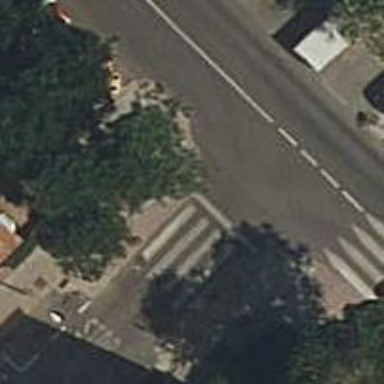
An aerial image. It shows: Uncontrolled crossing on the road.